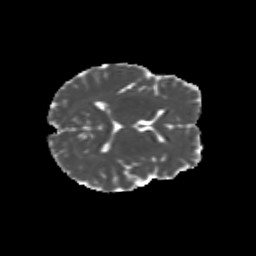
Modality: MD
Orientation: axial
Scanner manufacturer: siemens
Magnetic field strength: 3 T
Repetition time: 9.2 s
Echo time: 0.084 s